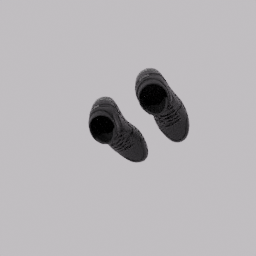
Label: people